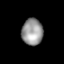
Tissue: lung
Cell type: Epithelial cells
Senescence score: 0.2269
Nuclear area (px): 550
Mean DAPI intensity: 150.673